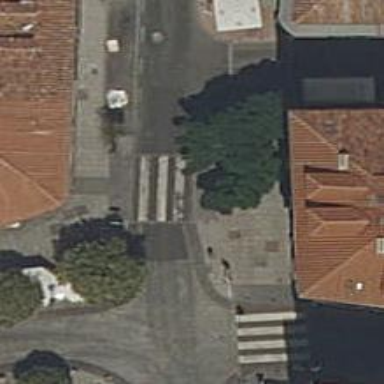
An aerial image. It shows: Living street paved with paving stones.